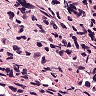
Metastatic tissue present: yes